Question: First, I'm totally new to GTK and would not consider myself very experienced with C.
I'm currently working on a project where I have to build a GTK GUI in C. I've started tinkering around with the GTK library, but it seems I can't find Widgets that would match the exact look of the UI I have to produce, especially while building the layout with existing Widgets.
Since I'm not very familiar with GTK, I was wondering if maybe I should build my own widget for what I would like to do? I've added an image of the render I would like to achieve:

Is it possible to achieve this look without building a custom widget?
Are there libraries that exists on top of GTK with more Widgets available that would help me with this?
Thank you.
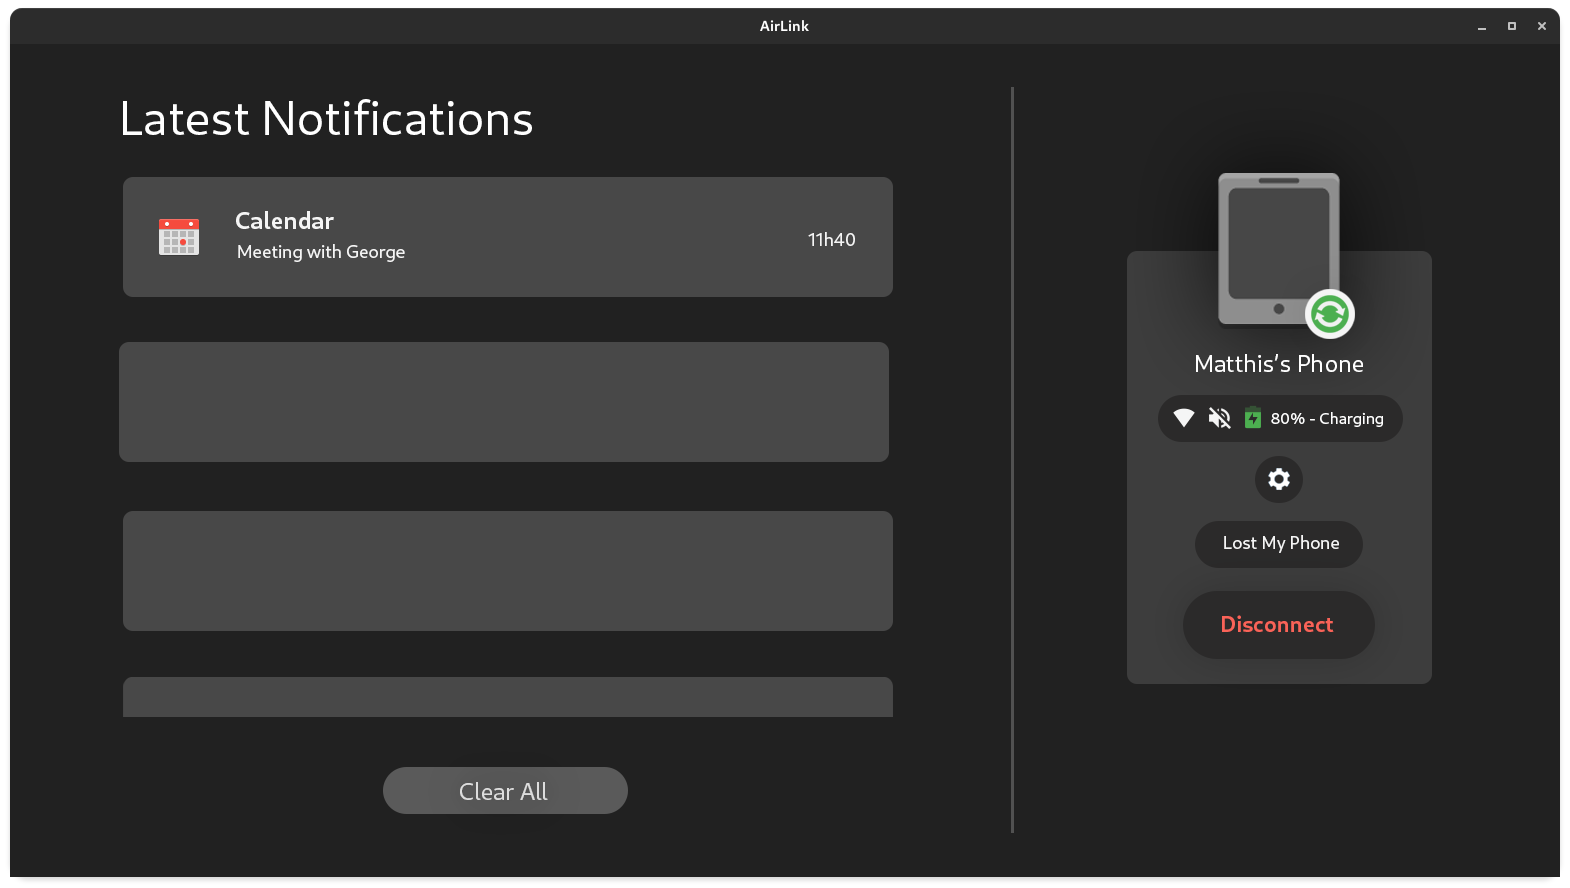
Answer: Almost all of what you've got there can be done with the built-in widgets, except the phone icon's offset from the top of that container. You should use built-in widgets whenever possible.
What you really need is CSS styling. This will allow you to customize the look of existing widgets. You can style all of a particular type of widget, or you can add classes to individual widgets in your UI file and apply styles to those.
For example, you might want to add a 'notification-row' class with some CSS like:
'''
.notification-row {
background-color: grey;
border-radius: 6px;
}
'''
<URL>.
To add a CSS file to your program, add it to your .gresources.xml file, then follow the instructions in the description of <URL>.